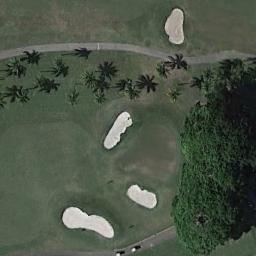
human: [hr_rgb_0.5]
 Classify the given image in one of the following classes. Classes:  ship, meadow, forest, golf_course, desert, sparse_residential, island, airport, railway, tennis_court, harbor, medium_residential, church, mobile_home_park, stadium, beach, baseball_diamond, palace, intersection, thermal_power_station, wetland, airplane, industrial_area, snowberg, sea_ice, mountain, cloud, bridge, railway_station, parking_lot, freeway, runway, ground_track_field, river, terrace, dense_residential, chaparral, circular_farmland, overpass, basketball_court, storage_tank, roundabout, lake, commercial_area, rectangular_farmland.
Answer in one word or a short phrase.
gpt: golf_course